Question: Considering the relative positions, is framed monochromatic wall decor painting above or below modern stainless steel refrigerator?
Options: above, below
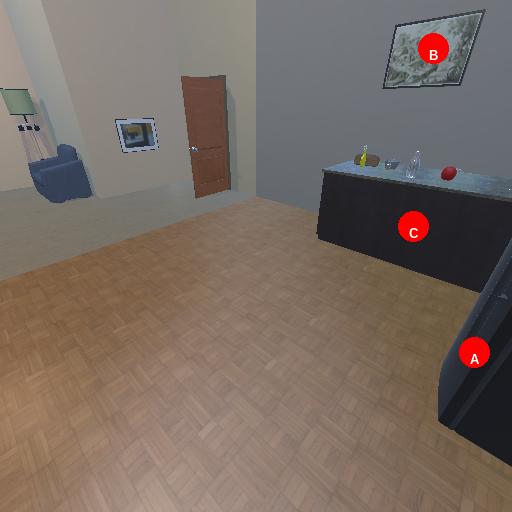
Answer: above